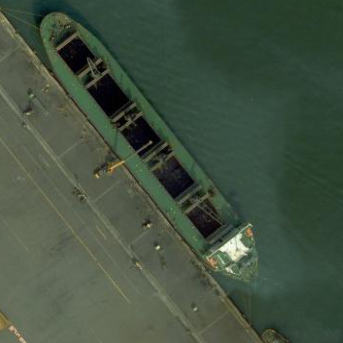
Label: Sand_carrier